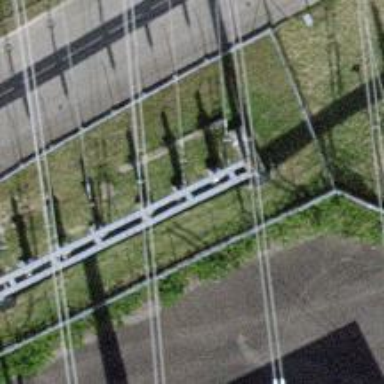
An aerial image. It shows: Insulator used in power equipment.